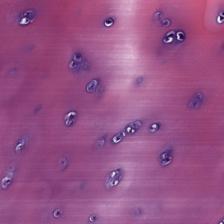
Label: Non-Tumor